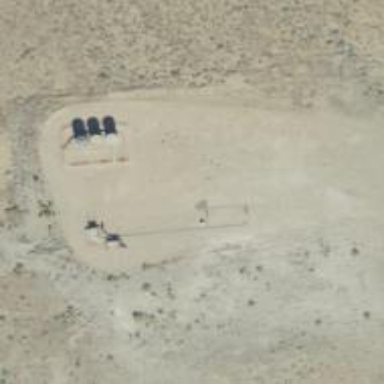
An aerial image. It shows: Petroleum well.